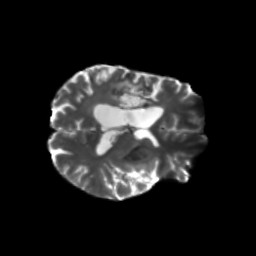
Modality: T2w
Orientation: axial
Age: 58
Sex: male
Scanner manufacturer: siemens
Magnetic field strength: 3 T
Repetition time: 5.25 s
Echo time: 0.08 s